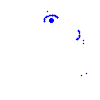
Particle: electron